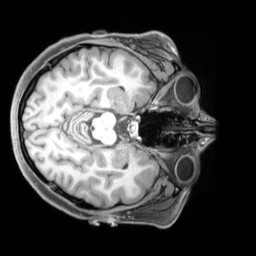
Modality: T1w
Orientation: axial
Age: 23
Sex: female
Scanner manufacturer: siemens
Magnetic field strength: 3 T
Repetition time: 1.97 s
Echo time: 0.00206 s